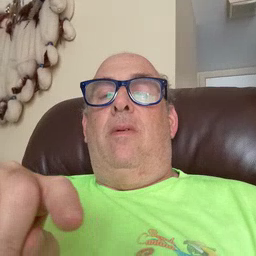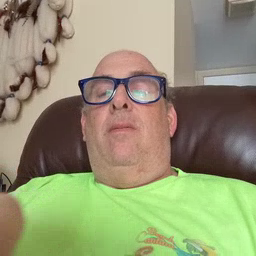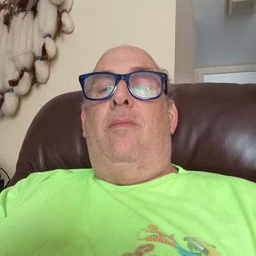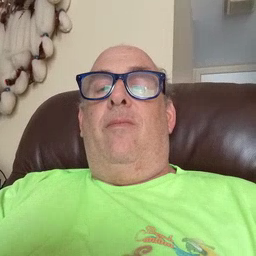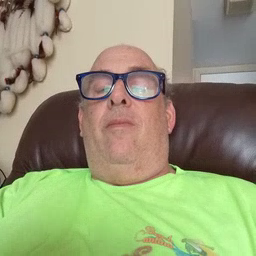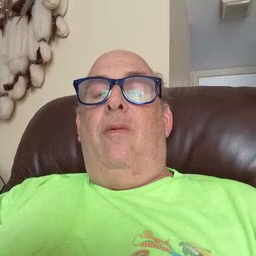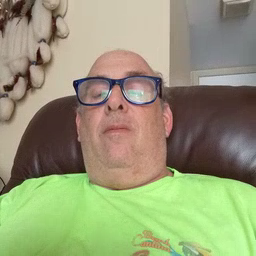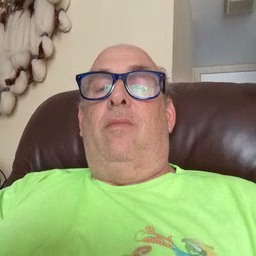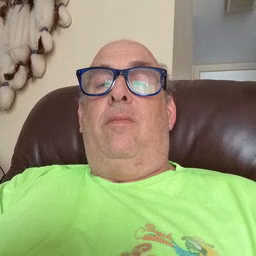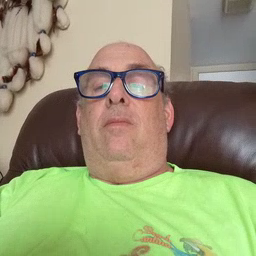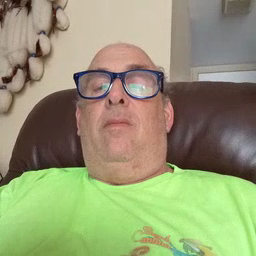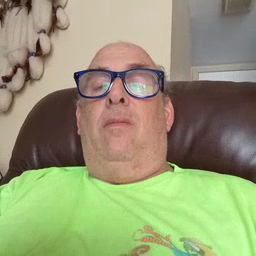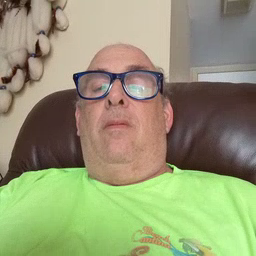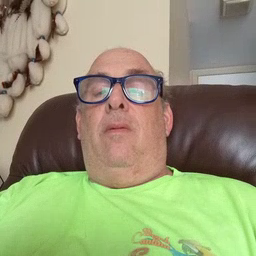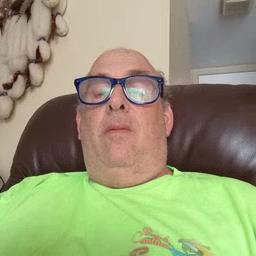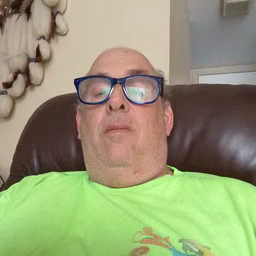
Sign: mitten